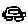
Label: car